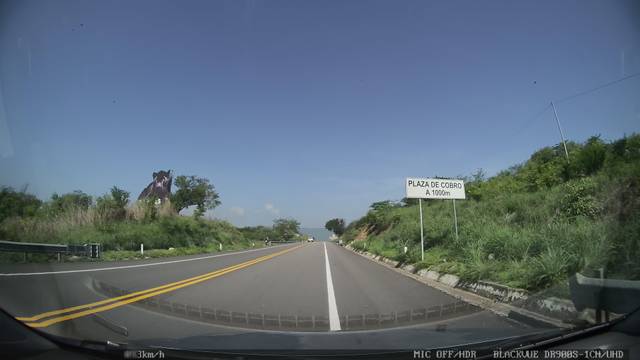
Region: Mexico
Coordinates: 16.728, -93.0